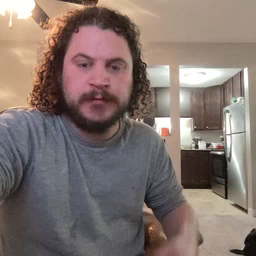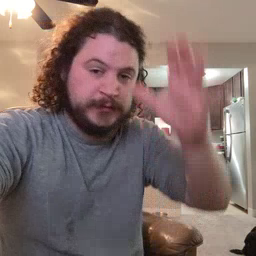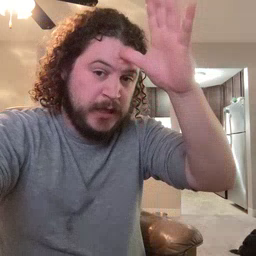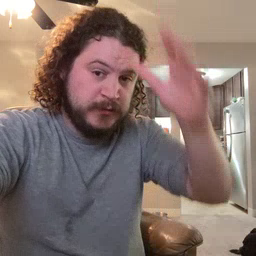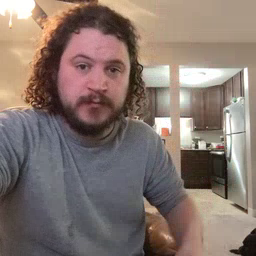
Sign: dad